Question: How do you display a error depending on the length of the text inputted to a password field? For example if a user inputted 10 characters but the limit was 5 "Limit is 5 characters" would be displayed in a DIV. Here is my code:
'''
<!doctype html>
<html>
<head>
<script src="http://ajax.googleapis.com/ajax/libs/jquery/1.10.2/jquery.min.js">
<title>Project</title>
<script type="text/javascript">
</script>
</head>
<body>
<div class="container">
<span class="main_text">Textbox</span><br>
<input name="textbox1" type="password" class="textbox1" placeholder="Enter Password" autofocus><br><br>
</div>
</body>
</html>
'''
Any help will be greatly appreciated. Thanks, Omar.
Here is a example of what I mean:

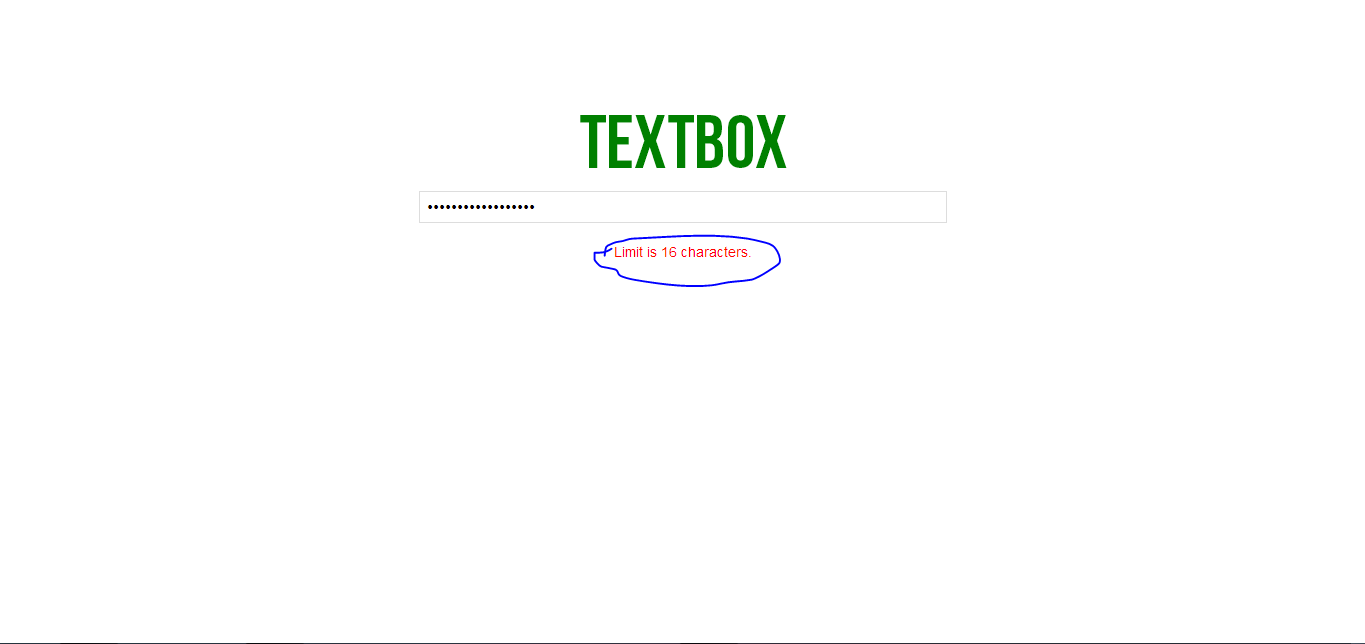
Answer: Okay i think it'll help you.
In PHP:
'''
<?php
if(strlen($_POST['textbox1']) > 16)
echo 'Limit is 16 characters';
else
// log in
?>
'''
In JavaScript:
'''
<!doctype html>
<html>
<head>
<title>Project</title>
<script type="text/javascript" src="http://ajax.googleapis.com/ajax/libs/jquery/1.10.2/jquery.min.js"></script>
<script type="text/javascript">
function passwordCheck(y){
var x = y.value;
if(x.length>5) {
document.getElementById("error").innerHTML="<font color='red'>Limit is 16 characters</font>";
} else {
if(x.length<=16) {
document.getElementById("error").innerHTML="";
}
}
}
</script>
</head>
<body>
<div class="container">
<span class="main_text">Textbox</span><br>
<input name="textbox1" onkeyup="passwordCheck(this);" type="password" class="textbox1" placeholder="Enter Password" autofocus><br><br>
<div id="error"></div>
</div>
</body>
</html>
'''
Hope it'll help you.